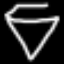
Label: diamond